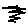
Label: zigzag